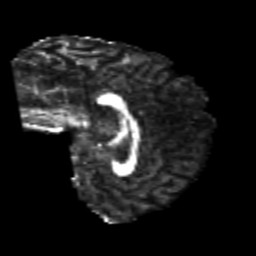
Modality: FA
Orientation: sagittal
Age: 25
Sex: female
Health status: healthy
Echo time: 0.074 s